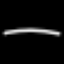
Label: line